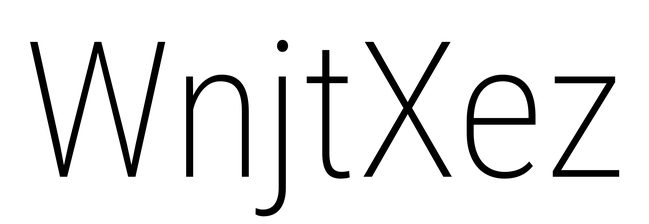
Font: Roboto_Condensed_ExtraLight